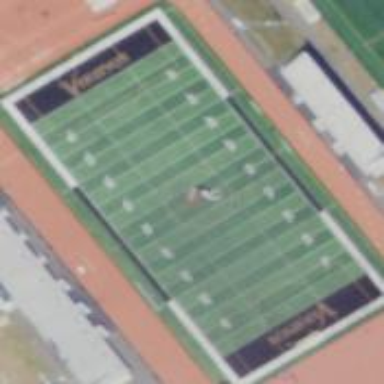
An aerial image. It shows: American football pitch for leisure and sport activities.